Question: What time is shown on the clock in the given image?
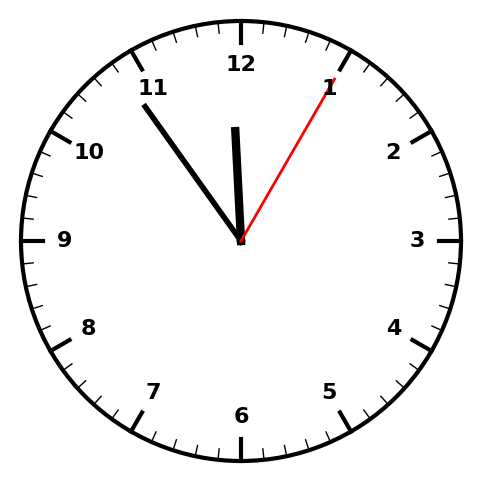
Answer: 11:54:05